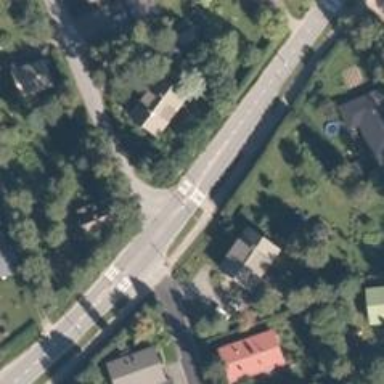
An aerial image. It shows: Marked road crossing.